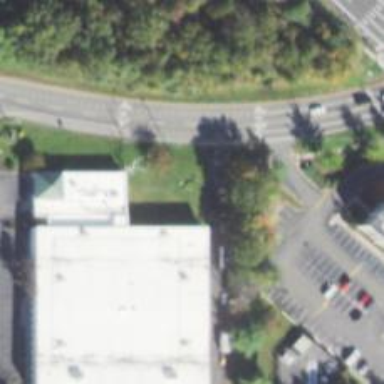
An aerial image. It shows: Commercial building.